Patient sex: M
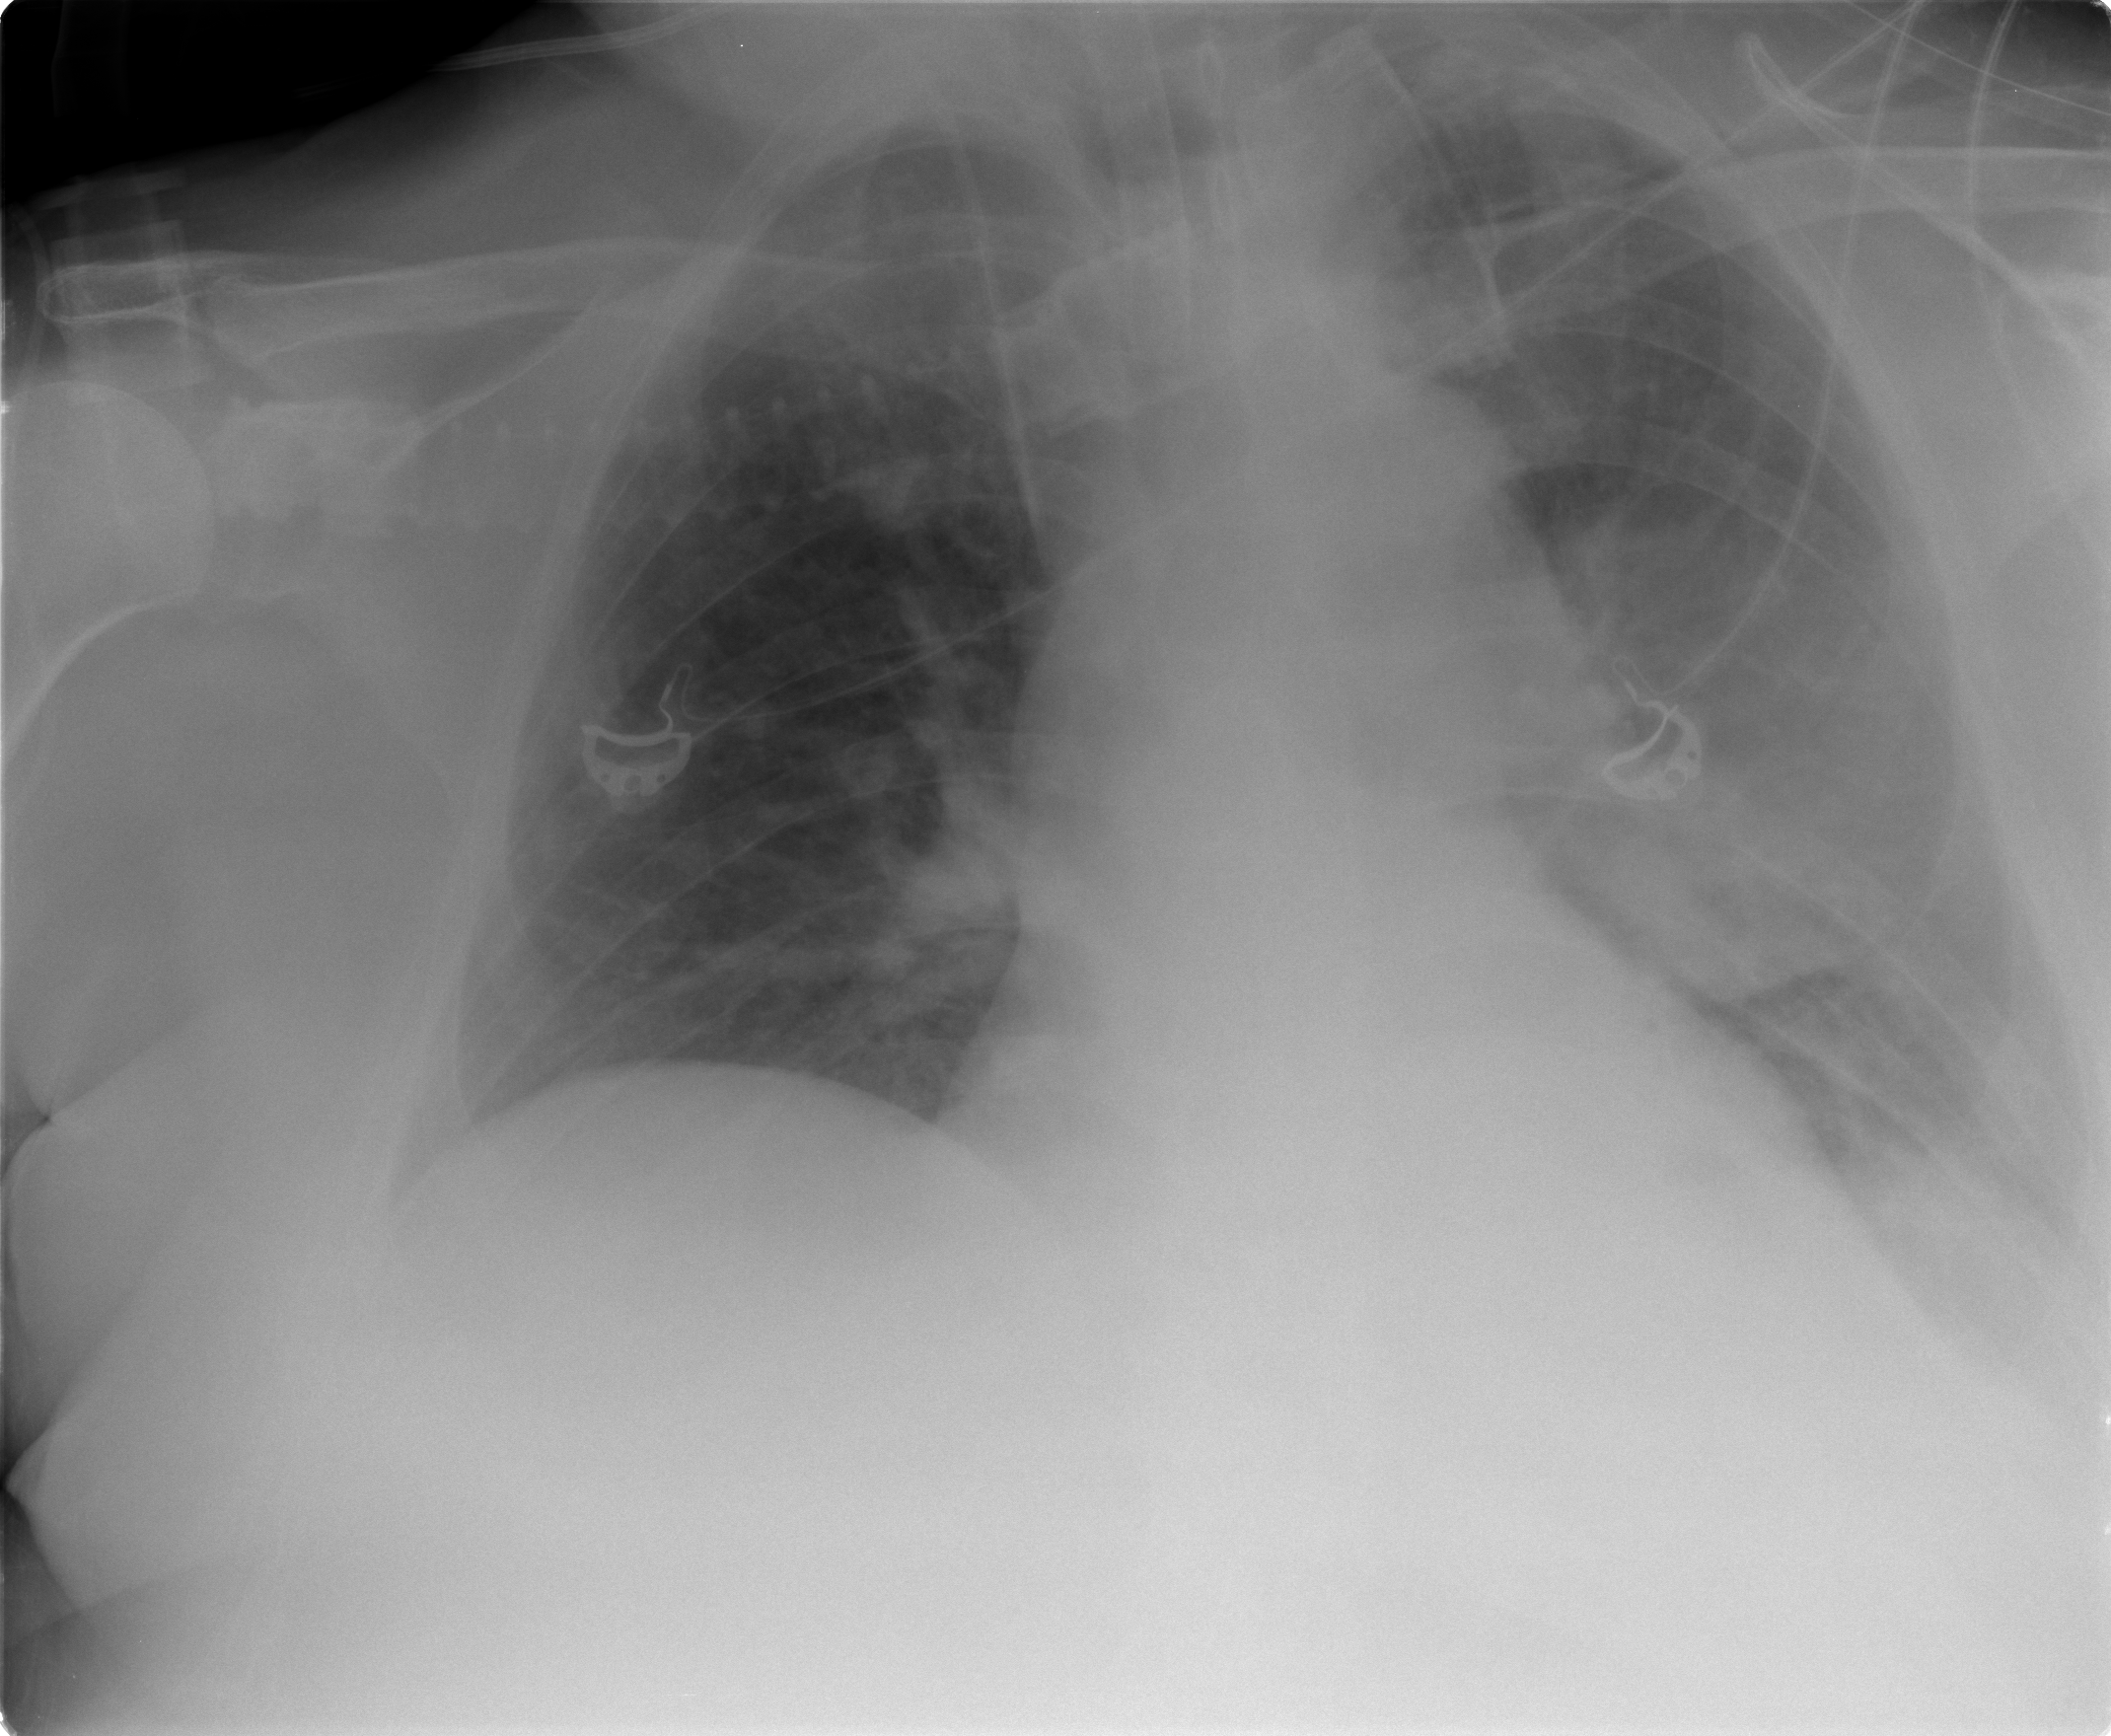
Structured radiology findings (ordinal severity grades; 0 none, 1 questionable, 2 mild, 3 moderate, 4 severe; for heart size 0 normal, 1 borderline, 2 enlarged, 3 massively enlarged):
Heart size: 2
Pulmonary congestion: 1
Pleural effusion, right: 1
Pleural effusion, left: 2
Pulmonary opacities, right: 0
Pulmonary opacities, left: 0
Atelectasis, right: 2
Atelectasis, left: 2